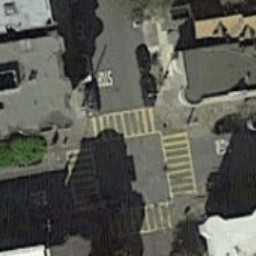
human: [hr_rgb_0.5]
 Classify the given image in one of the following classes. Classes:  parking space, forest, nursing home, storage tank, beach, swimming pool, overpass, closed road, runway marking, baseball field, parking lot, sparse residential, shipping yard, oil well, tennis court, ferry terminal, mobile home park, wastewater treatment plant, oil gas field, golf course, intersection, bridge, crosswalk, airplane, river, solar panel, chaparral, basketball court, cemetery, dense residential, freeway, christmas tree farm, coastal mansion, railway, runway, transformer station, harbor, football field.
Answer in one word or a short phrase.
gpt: crosswalk